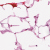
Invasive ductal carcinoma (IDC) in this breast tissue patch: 0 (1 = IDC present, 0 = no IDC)